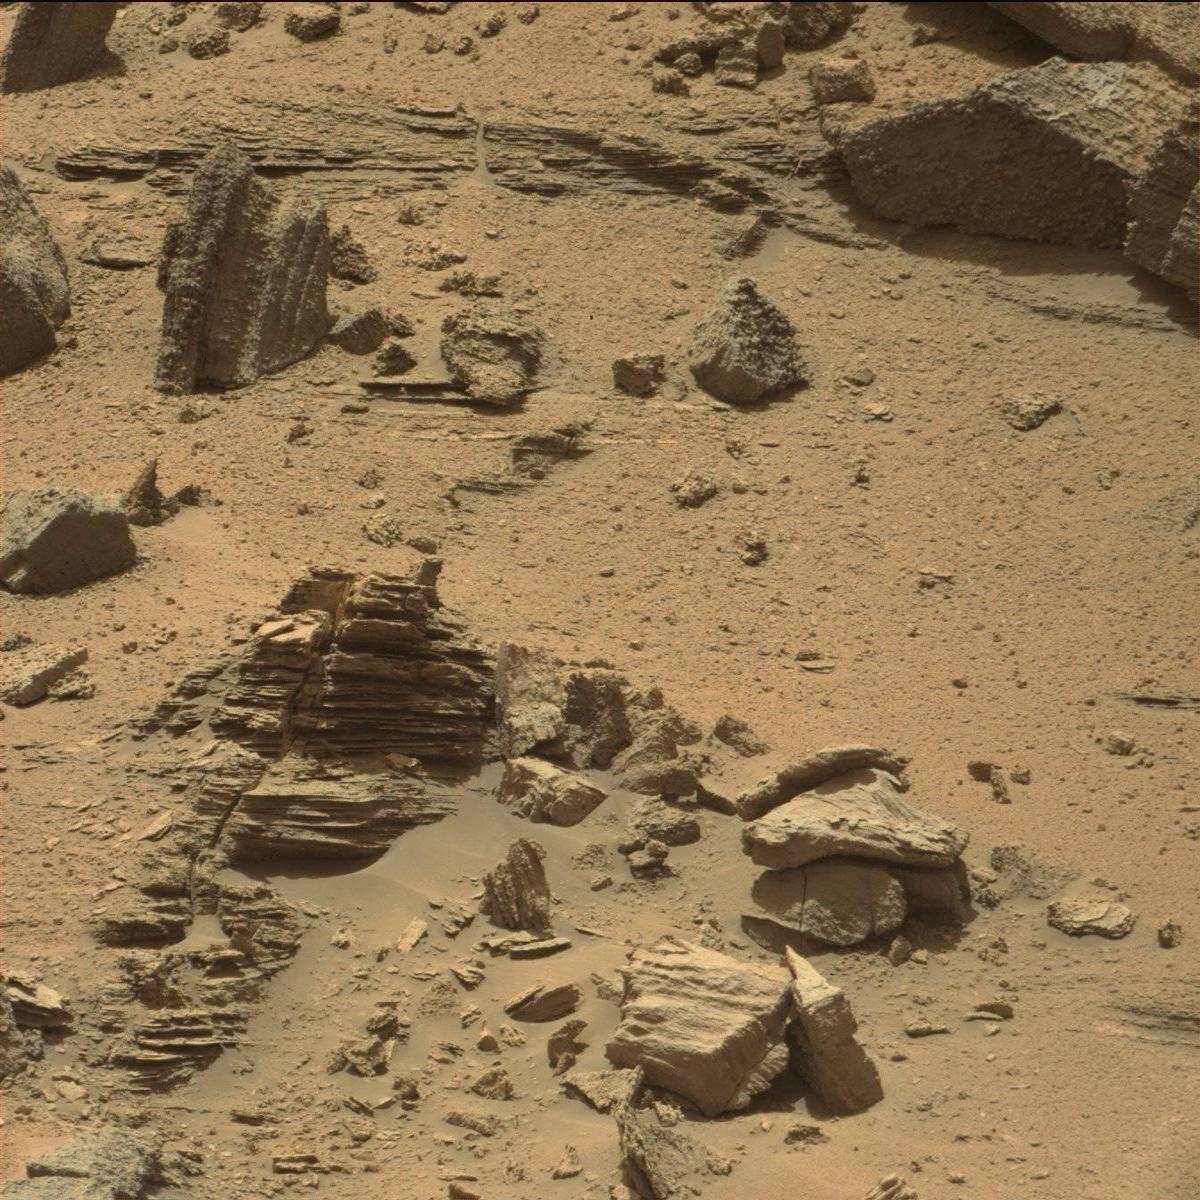
Terrain classes present: Bedrock, Rock, Sand / Soil